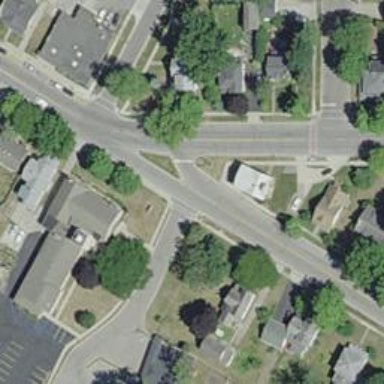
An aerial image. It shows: Marked road crossing.